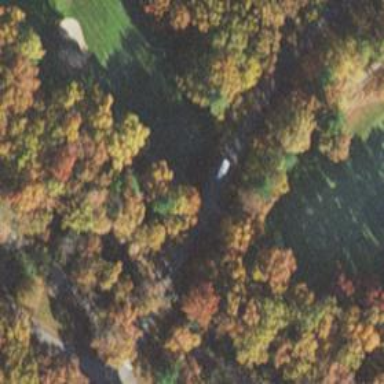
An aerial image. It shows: Path designed for golf carts.